Interaction volume radius: 5 \u00c5
Interaction volume height: 50 \u00c5
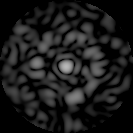
Disorder parameter: 0.8426